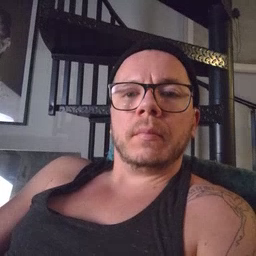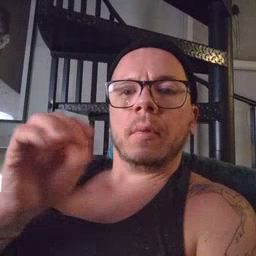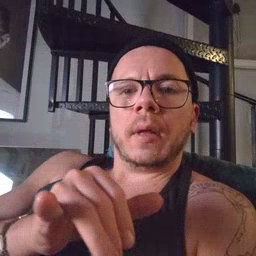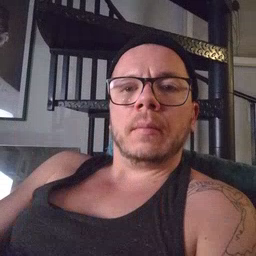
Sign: that